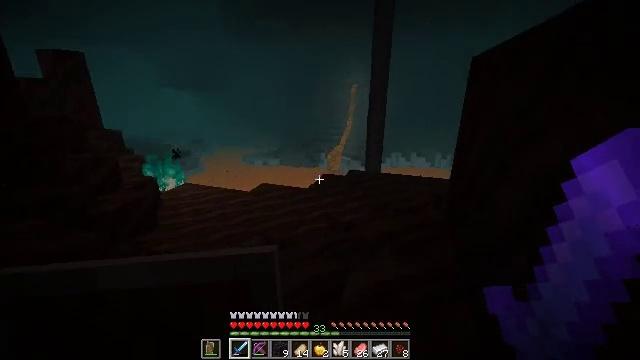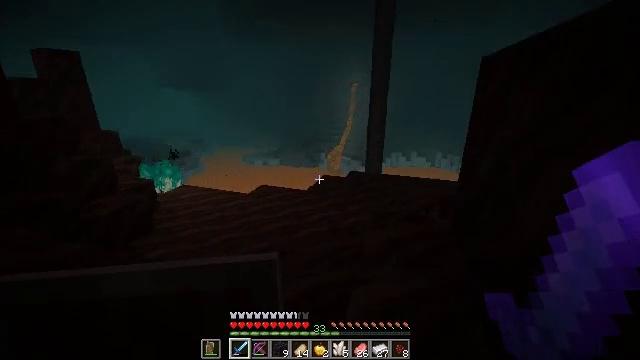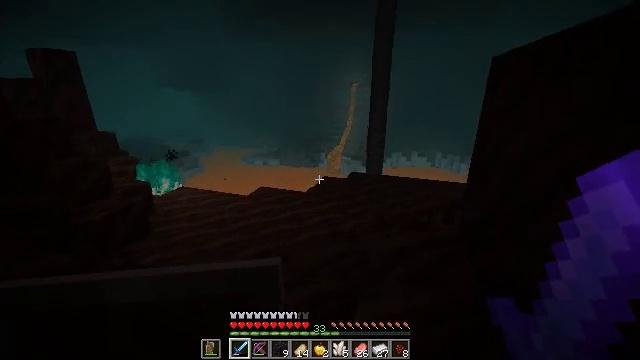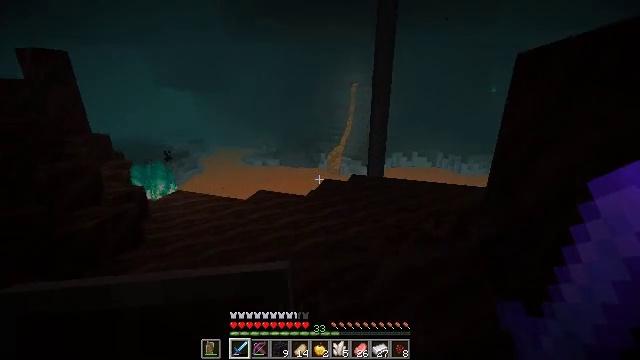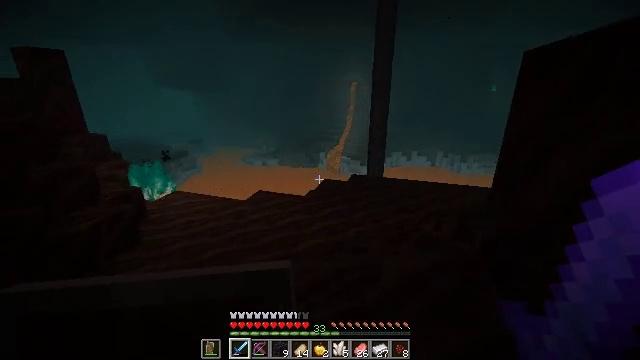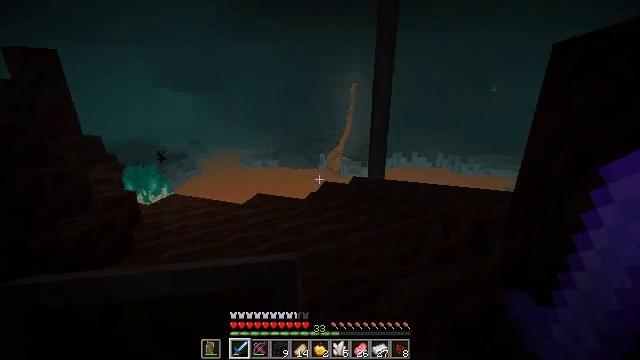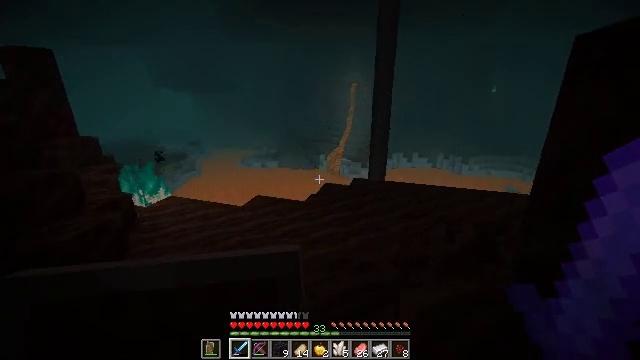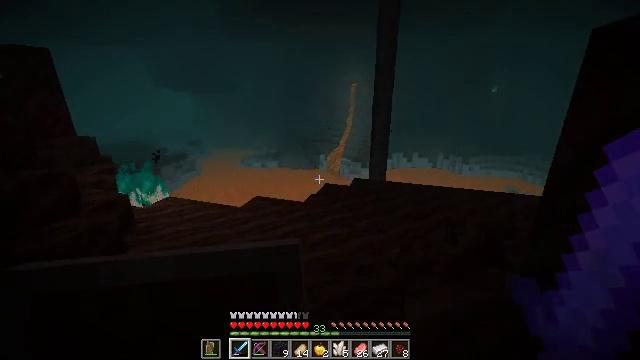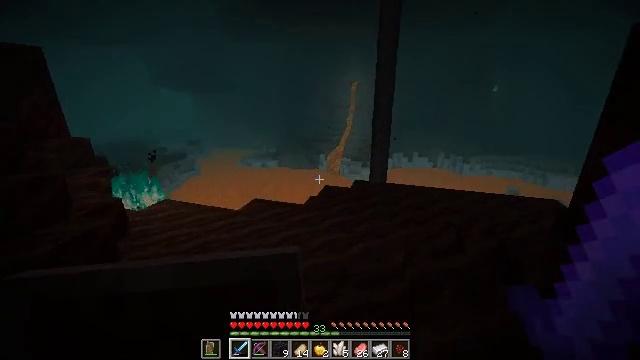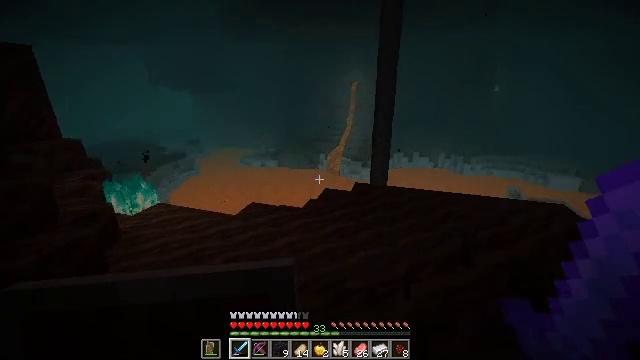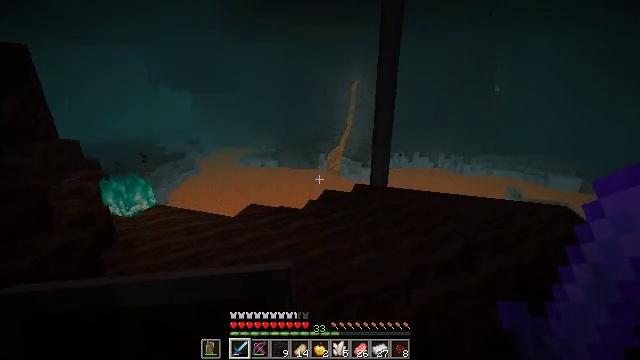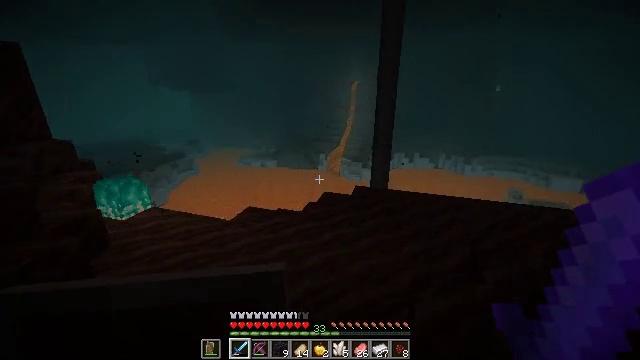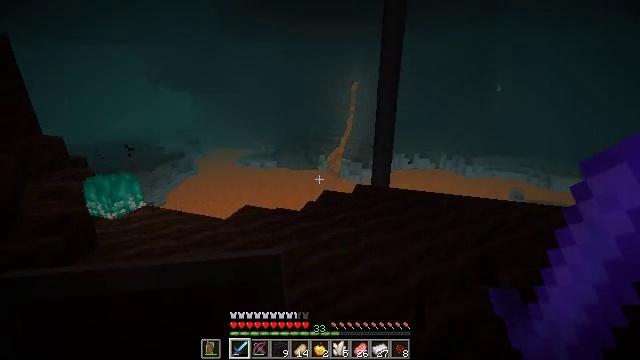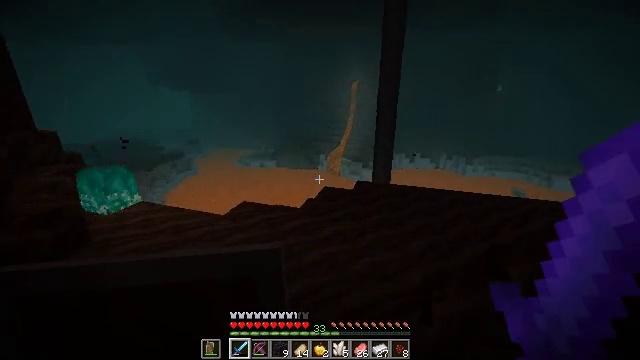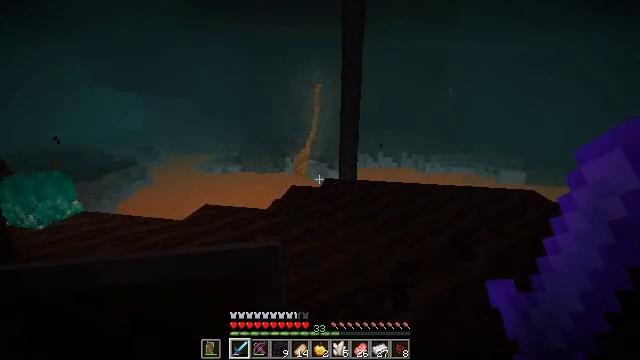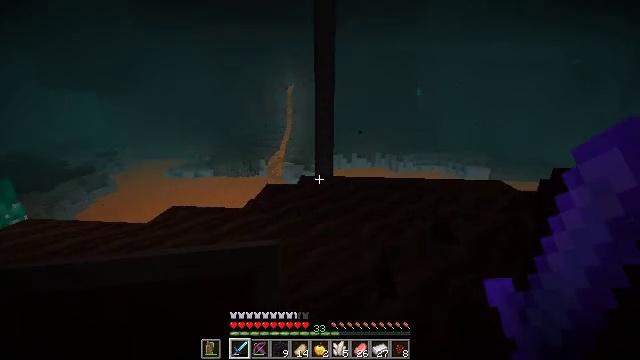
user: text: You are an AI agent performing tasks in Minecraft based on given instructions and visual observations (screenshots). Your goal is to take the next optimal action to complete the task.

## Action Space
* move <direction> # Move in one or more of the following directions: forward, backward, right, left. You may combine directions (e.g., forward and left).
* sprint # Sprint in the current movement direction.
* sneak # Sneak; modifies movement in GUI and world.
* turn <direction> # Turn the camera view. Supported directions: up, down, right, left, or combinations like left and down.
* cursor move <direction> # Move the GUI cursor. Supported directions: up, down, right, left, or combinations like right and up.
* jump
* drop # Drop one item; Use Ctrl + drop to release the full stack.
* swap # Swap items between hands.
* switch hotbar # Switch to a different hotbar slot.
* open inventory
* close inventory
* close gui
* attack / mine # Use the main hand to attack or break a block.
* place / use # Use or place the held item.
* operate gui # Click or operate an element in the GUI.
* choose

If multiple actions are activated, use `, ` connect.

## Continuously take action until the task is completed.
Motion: motion action
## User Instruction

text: Clear the area by removing soul fire.
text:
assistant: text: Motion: move forward
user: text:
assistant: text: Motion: move forward
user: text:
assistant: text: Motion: move forward
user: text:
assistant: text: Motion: move forward
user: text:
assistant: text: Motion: move forward
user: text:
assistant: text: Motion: move forward
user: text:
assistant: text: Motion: move forward
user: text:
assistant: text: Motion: move forward
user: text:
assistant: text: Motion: move forward
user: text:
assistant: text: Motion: move forward
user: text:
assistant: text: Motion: move forward
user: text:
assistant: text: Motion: move forward
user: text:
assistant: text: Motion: move forward
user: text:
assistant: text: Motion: move forward and move left, turn right
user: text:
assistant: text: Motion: move forward and move left, turn right
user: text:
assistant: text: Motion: move forward and move left
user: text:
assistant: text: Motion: move forward and move left
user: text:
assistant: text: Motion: move forward and move left
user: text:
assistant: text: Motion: move forward and move left
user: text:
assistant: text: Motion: move forward and move left
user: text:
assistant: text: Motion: move forward and move left
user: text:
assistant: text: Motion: move forward and move left
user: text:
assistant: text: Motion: move forward and move left
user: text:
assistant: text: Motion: move forward and move left, turn left and down
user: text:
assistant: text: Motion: move forward and move left, turn left and down
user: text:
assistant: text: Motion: move forward and move left, turn left
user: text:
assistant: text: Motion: move forward and move left
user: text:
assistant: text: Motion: move forward
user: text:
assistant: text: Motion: move forward
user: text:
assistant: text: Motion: move forward